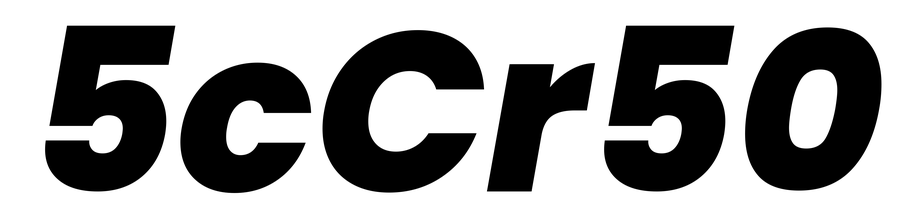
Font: Poppins-ExtraBoldItalic